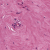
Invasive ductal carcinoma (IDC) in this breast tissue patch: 0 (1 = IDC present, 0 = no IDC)